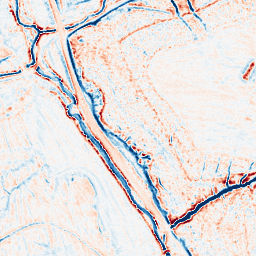
Category: edge_preserving
Decomposition family: anisotropic_diffusion
Decomposition parameters: iterations: 10
kappa: 10
gamma: 0.2
Upsampling method: cubic_mitchell
Upsampling parameters: scale: 2
Upsampling scale: 2